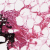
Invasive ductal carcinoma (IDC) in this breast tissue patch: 0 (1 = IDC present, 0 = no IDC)